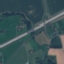
Land use / land cover: Highway